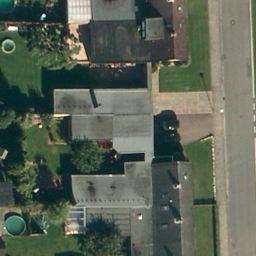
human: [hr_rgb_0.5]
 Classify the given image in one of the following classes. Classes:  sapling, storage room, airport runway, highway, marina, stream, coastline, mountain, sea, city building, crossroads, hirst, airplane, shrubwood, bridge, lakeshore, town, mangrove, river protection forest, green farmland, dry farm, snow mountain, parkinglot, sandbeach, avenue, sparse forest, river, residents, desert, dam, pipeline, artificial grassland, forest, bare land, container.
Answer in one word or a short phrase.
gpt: residents